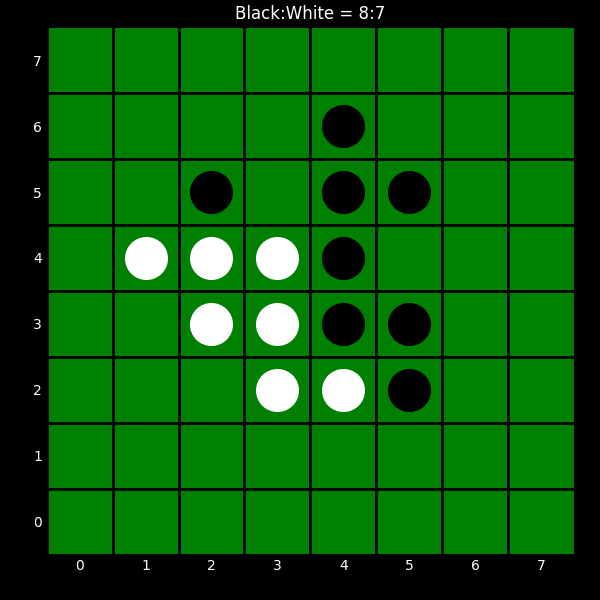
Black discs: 8
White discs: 7